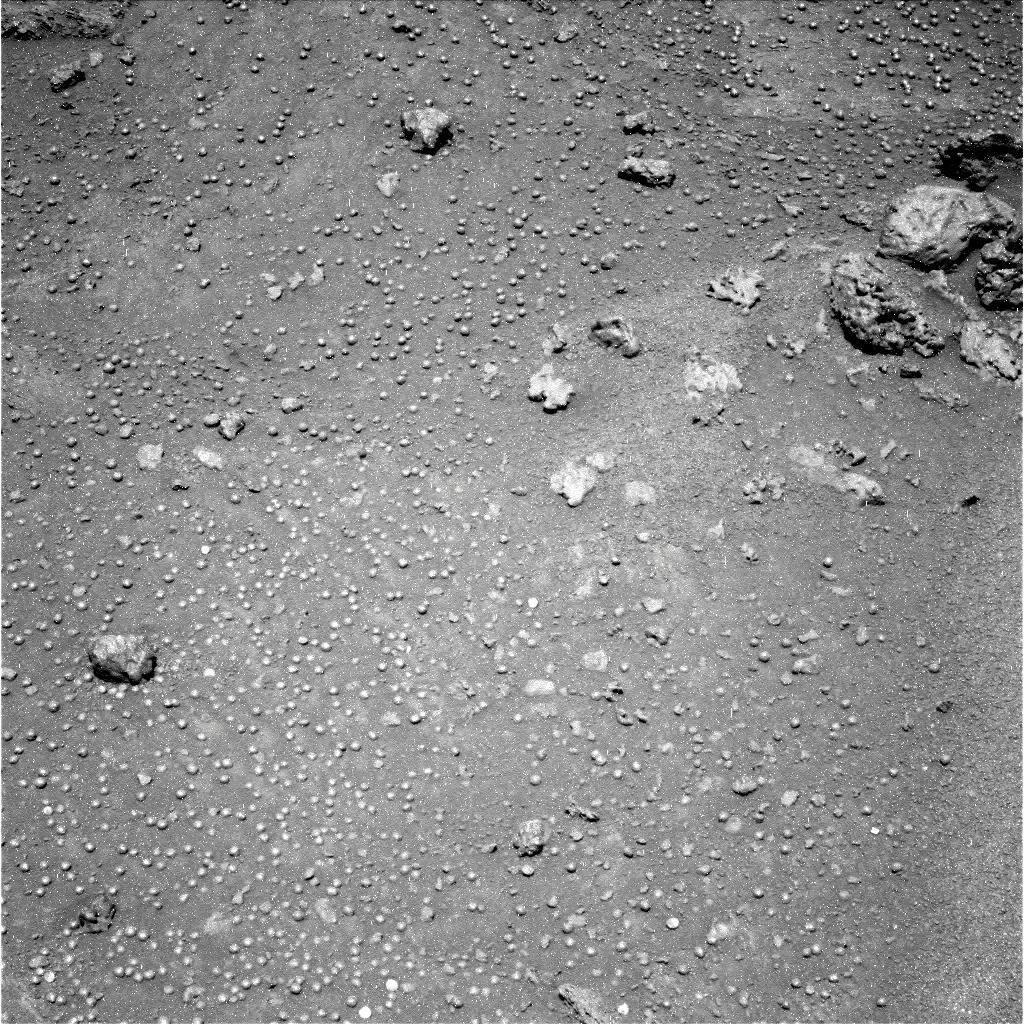
Terrain classes present: Bedrock, Gravel / Sand / Soil, Rock, Shadow